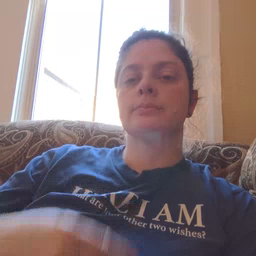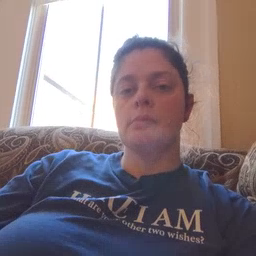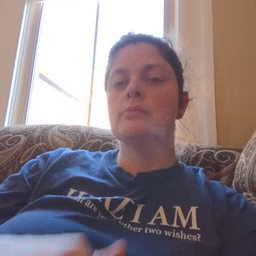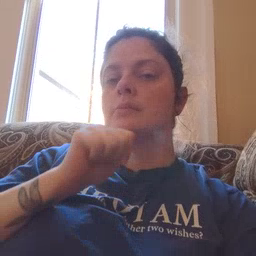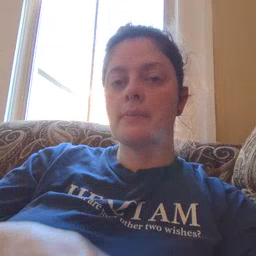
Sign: not